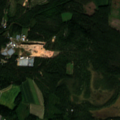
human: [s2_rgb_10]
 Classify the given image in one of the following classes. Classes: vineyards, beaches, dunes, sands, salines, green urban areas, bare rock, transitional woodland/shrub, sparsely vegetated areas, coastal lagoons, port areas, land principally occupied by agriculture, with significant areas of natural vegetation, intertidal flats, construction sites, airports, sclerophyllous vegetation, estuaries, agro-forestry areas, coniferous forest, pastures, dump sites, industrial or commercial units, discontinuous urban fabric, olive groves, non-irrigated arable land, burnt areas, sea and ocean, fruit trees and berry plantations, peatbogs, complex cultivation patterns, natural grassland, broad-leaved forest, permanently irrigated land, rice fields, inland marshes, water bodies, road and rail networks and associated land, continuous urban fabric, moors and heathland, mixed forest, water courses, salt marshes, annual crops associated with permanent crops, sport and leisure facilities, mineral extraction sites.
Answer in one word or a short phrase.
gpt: discontinuous urban fabric, coniferous forest, mixed forest, transitional woodland/shrub